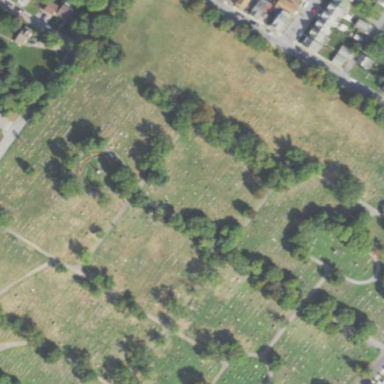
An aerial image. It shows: Cemetery.